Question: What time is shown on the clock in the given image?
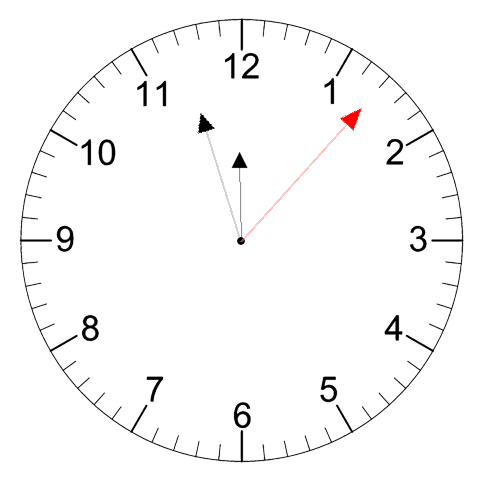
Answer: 11:57:07